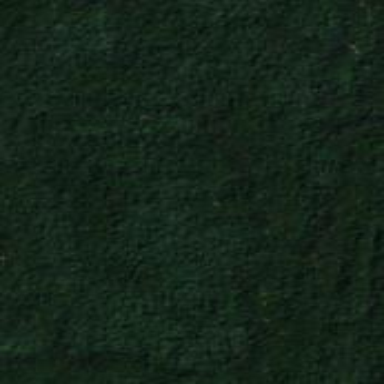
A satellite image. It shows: Logging area.